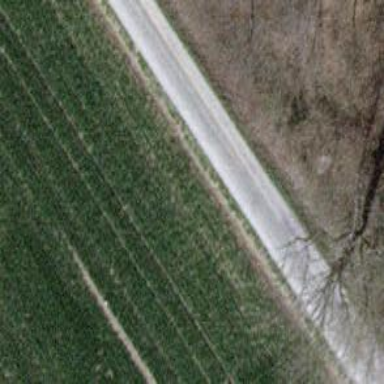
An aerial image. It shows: Unpaved track with grade2 tracktype.